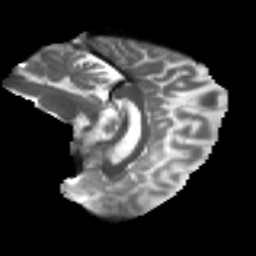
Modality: T2w
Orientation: sagittal
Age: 56
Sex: female
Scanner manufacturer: ge
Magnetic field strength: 3 T
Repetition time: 7.8 s
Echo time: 0.0606 s